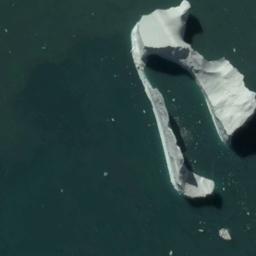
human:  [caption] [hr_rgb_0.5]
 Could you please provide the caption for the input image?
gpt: The sea is surrounded by sea ice .

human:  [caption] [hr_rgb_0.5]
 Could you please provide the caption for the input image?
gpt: An ice hummock and some small pieces of ice sea float in the deep light blue sea .

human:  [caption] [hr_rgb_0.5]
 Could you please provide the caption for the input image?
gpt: An irregularly shaped large ice block floats on the blue sea .

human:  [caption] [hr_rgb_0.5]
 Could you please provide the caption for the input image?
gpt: There is a big ice and many small ice on the deep green sea .

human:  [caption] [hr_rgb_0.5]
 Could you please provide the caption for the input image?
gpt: One block of sea ice on a calm sea .